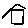
Label: house